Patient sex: M
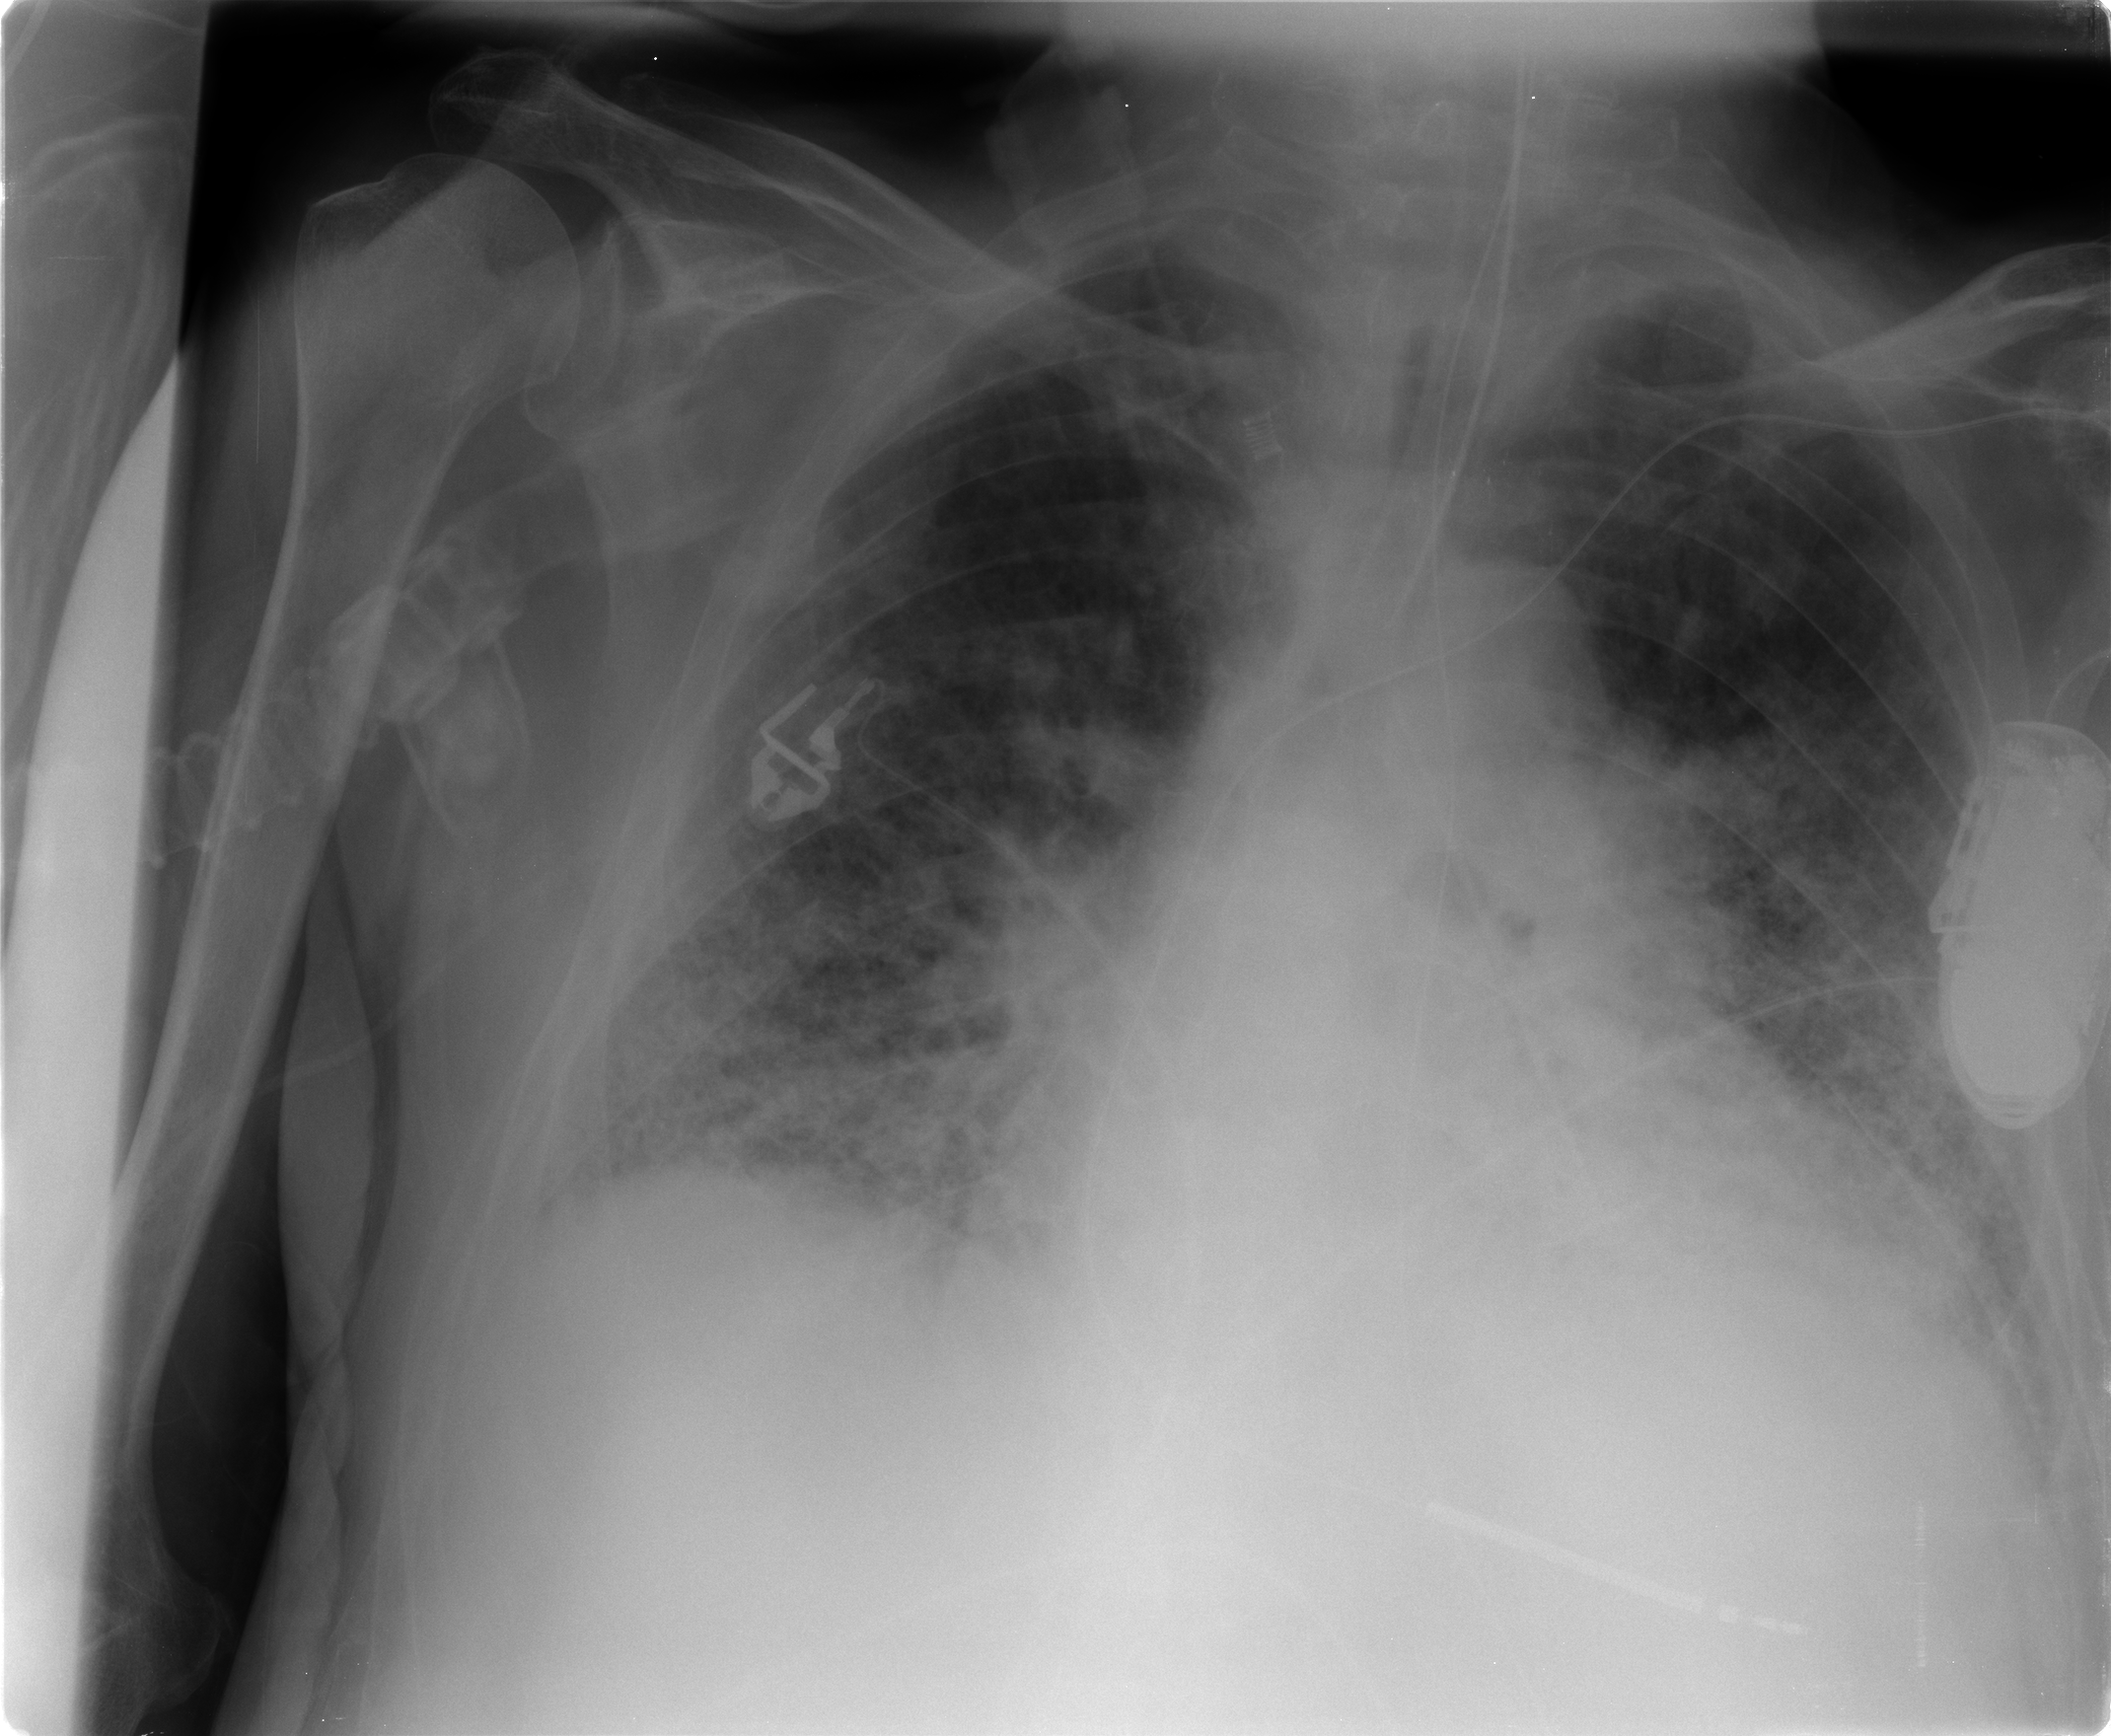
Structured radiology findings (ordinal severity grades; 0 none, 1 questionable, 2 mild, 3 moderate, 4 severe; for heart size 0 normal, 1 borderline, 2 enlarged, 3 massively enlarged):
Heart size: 2
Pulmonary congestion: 3
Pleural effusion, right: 2
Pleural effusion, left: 2
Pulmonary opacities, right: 3
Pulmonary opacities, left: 3
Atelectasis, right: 2
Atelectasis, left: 2